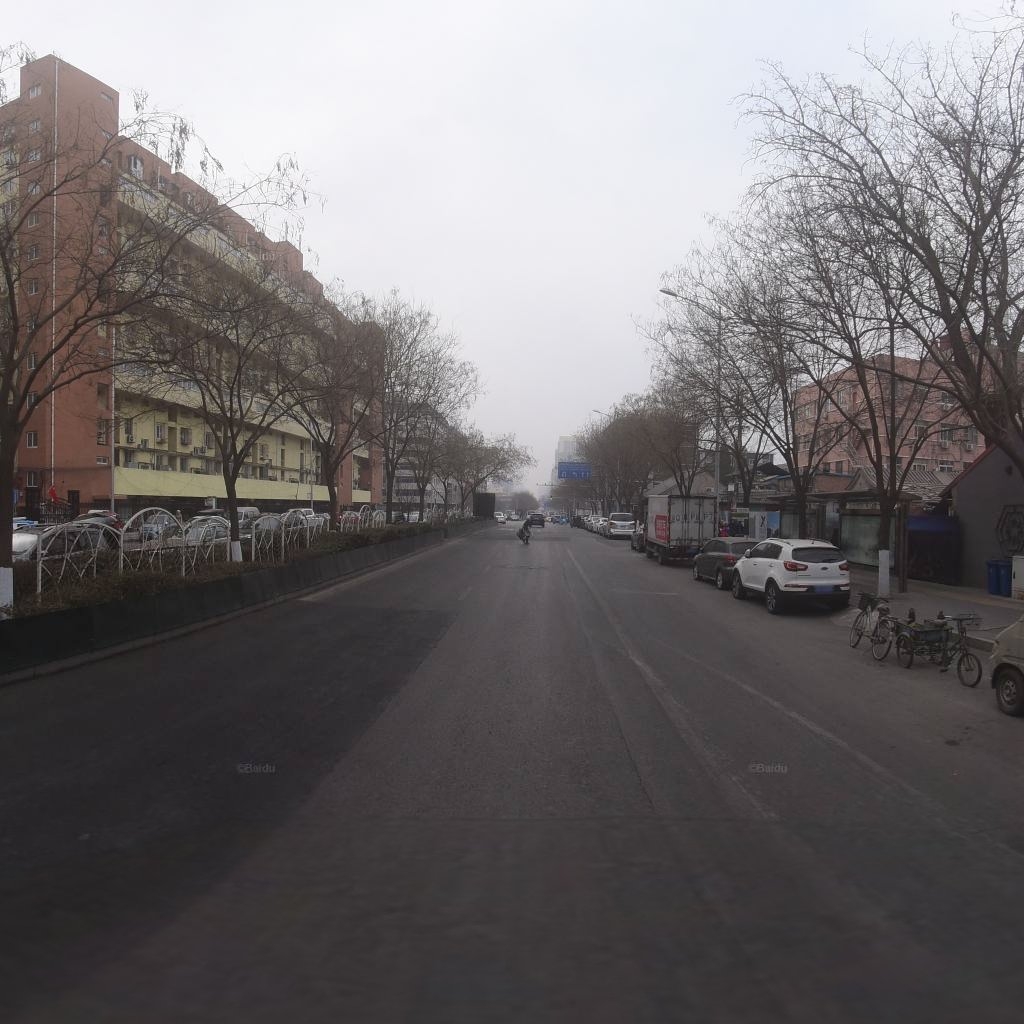
Region: Xicheng
Road damage annotations: longitudinal crack